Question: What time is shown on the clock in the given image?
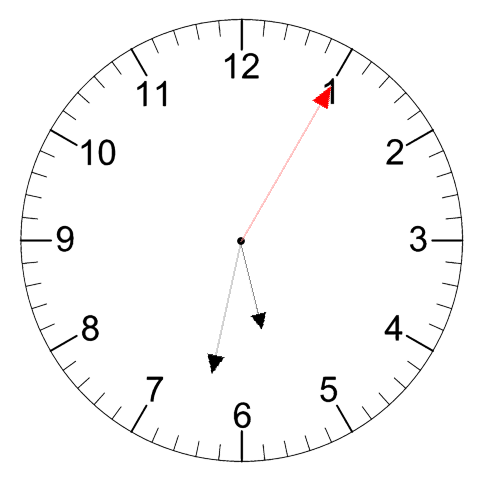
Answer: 05:32:05